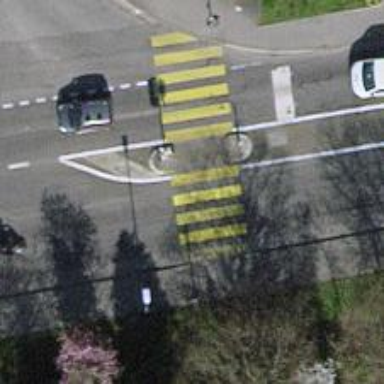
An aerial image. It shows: Crossing with traffic signals. It is zebra crossing.